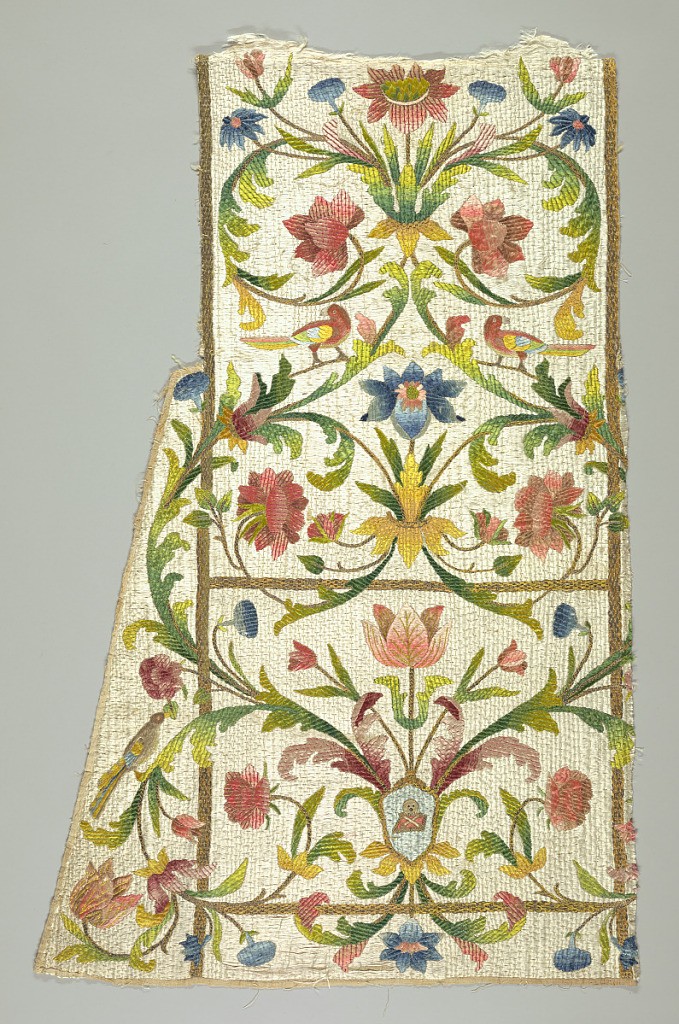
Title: Fragments
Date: late 17th century
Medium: silks and gold metal thread on linen foundation Technique: embroidered
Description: Component a: large roughly rectangular panel composed of a number of small fragments - on right a double border - rest of piece divided, by gold galloon, into rectangles, each rectangle enclosing a symmetrical arrangement of straight stems with foliage and various types of blossoms - birds perch here and there on the stems and branches - in two bottom rectangles a shield with pale blue field has crest of skull and cross bones - the double border on right is formed of motifs similar to those in rectangles but running at right angles to body of piece - on left two long triangular shaped pieces have been sewed to the edge - upper center looks like the back of a chasuble - upper right the border continues well beyond body of piece.